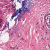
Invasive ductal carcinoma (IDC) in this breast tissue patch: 0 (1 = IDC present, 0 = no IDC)